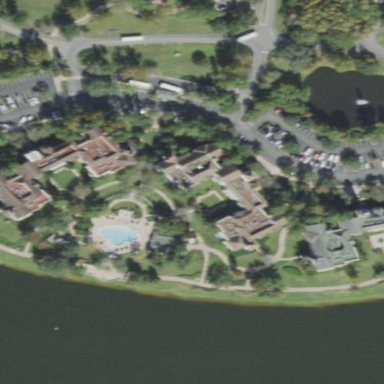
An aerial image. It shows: Hotel building.